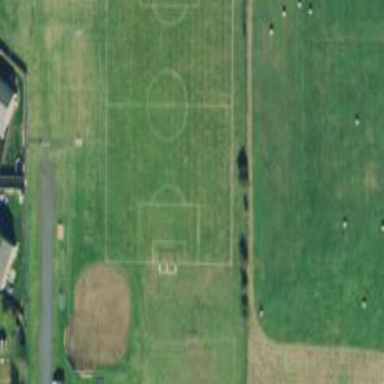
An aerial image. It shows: Soccer pitch for leisureland activities.